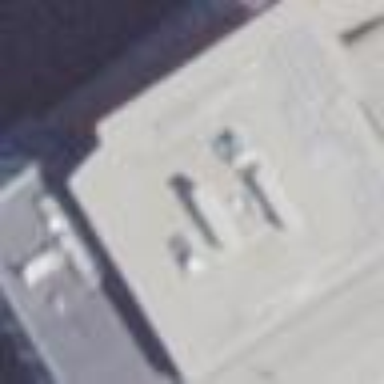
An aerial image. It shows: Office building.